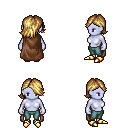
a pixel art fantasy rpg character, female body template, dark elf, purple skin, brown cape, teal pants, blonde swoop hairstyle, gold boots, four views (front, back, left, right), 2x2 character sprite sheet, small pixel art, hard edges, no anti-aliasing